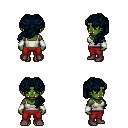
a pixel art fantasy rpg character, female body template, orc, green skin, white pirate shirt, red pants, raven princess hairstyle, white cloth bracers, maroon shoes, four views (front, back, left, right), 2x2 character sprite sheet, small pixel art, hard edges, no anti-aliasing